Interaction volume radius: 10 \u00c5
Interaction volume height: 10 \u00c5
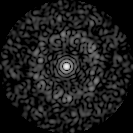
Disorder parameter: 0.8544